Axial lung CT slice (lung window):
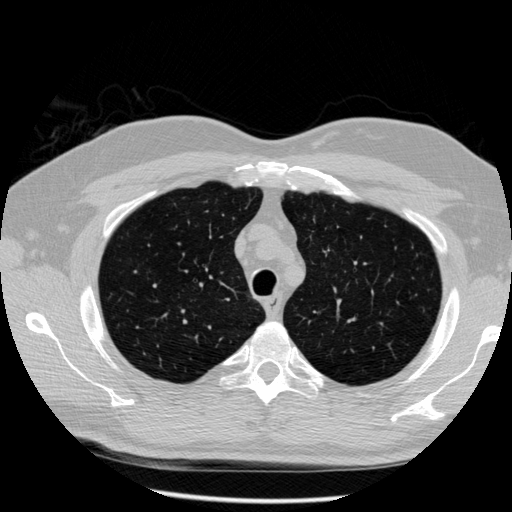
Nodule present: no